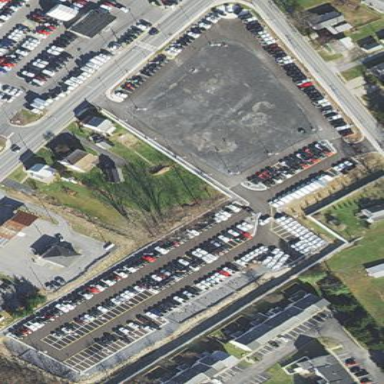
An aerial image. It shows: Parking area.